Field crop: maize
Growth stage: 2
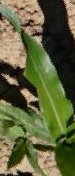
Species: maize